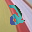
Label: 2